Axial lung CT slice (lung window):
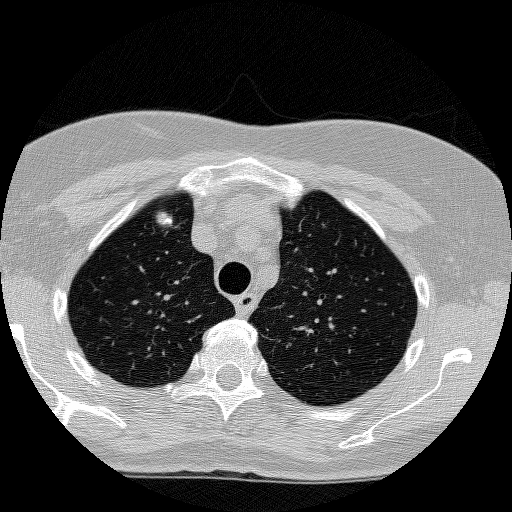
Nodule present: no